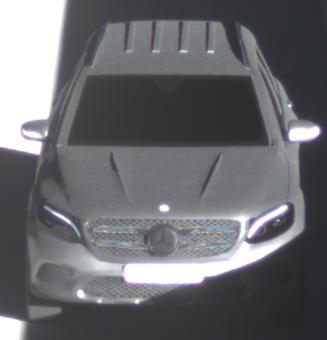
Make: Mercedes-Benz
Model: GLC 250
Detailed model: GLC (253)
Model produced from: 2015/09
Model produced until: 2018/05
Doors: 5
Color: gray
Road condition: dry road
Daytime: morning or afternoon
Contrast: high contrast